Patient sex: F
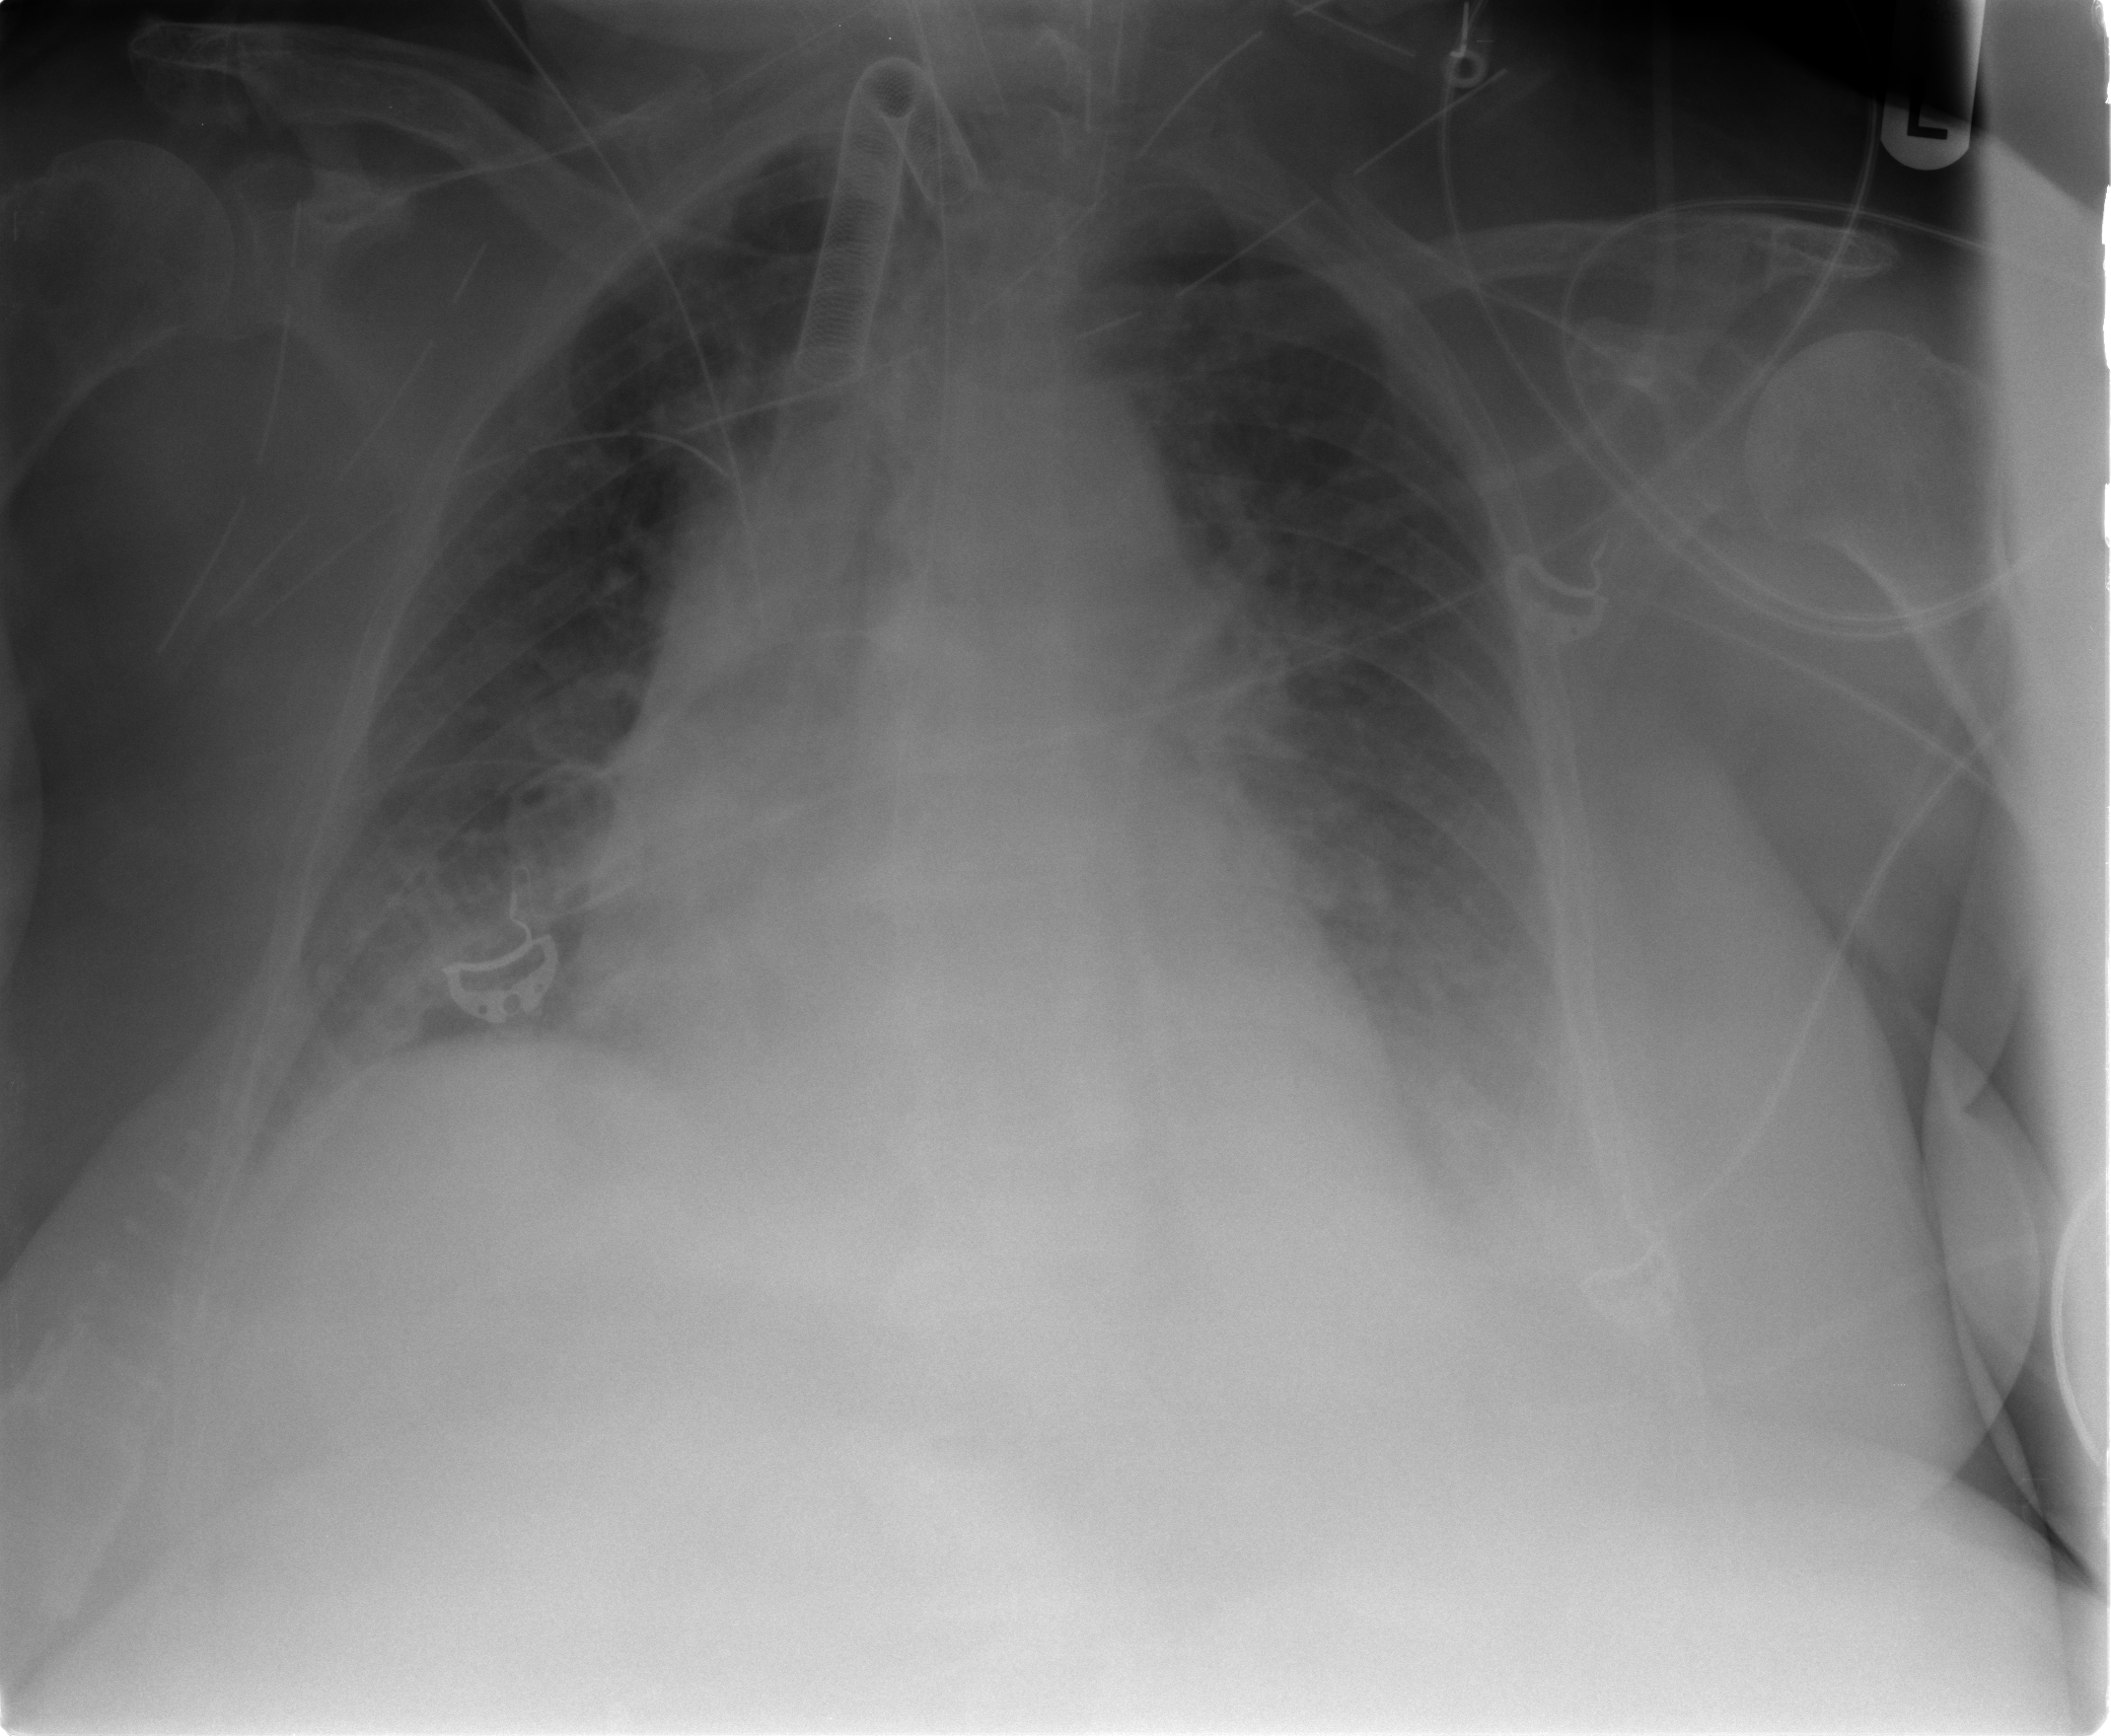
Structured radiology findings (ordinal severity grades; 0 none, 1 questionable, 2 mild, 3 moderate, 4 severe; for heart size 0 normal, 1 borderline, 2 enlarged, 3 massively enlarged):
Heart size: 2
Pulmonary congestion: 2
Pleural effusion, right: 1
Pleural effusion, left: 3
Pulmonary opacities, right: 1
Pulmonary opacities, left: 1
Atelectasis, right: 1
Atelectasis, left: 1